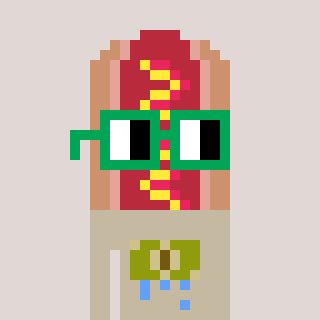
a pixel art character with square green glasses, a hotdog-shaped head and a bege-colored body on a warm background